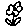
Label: flower